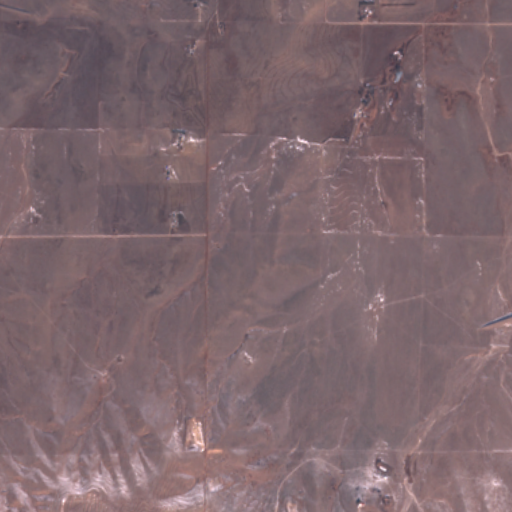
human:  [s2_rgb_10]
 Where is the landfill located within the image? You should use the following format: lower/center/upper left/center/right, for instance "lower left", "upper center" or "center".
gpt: There is no landfill in the image.